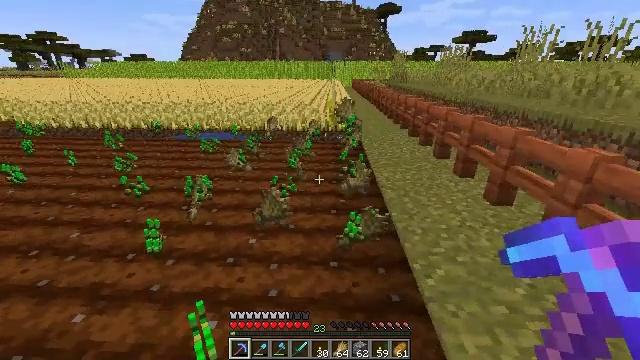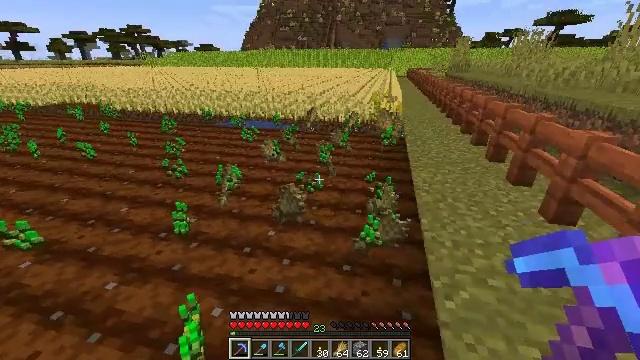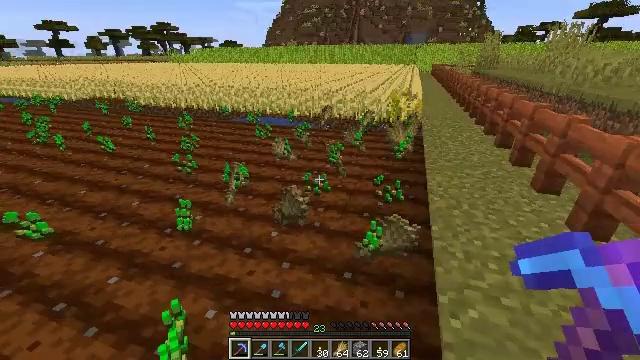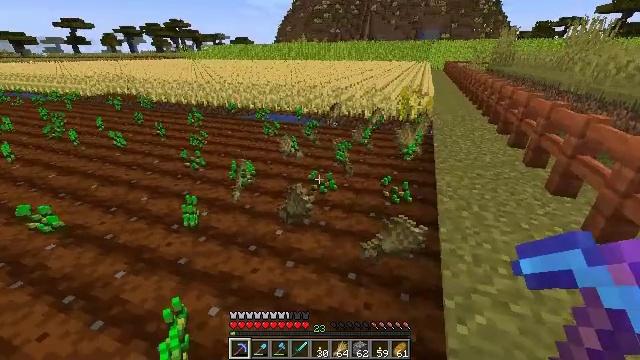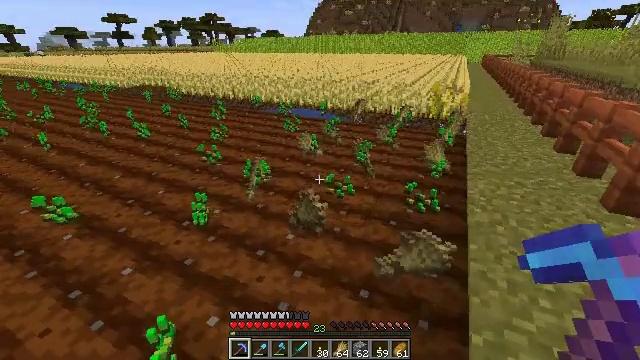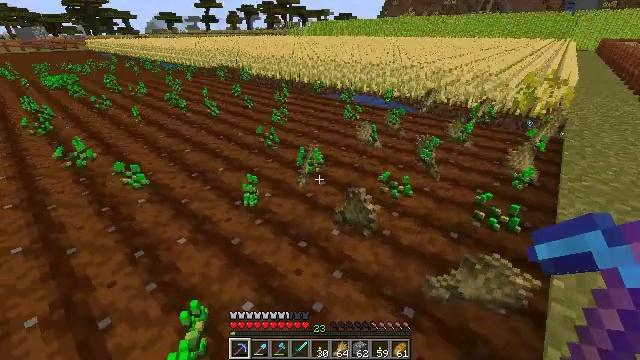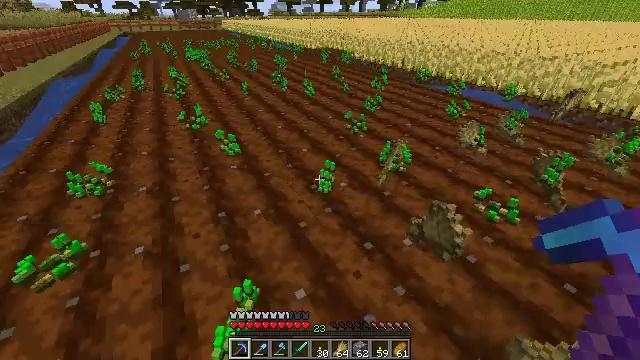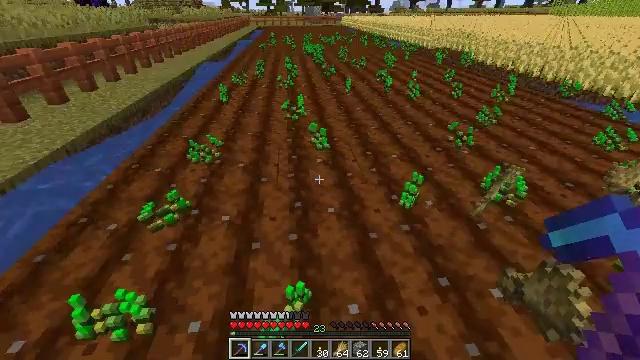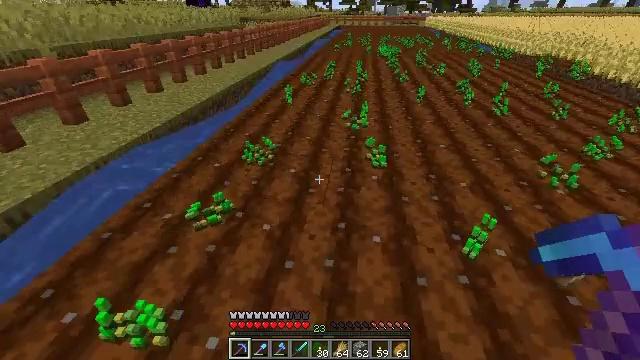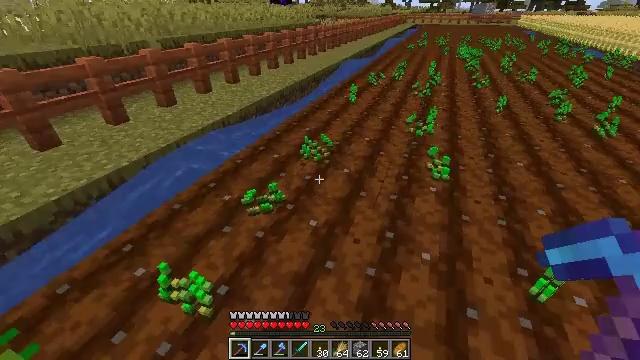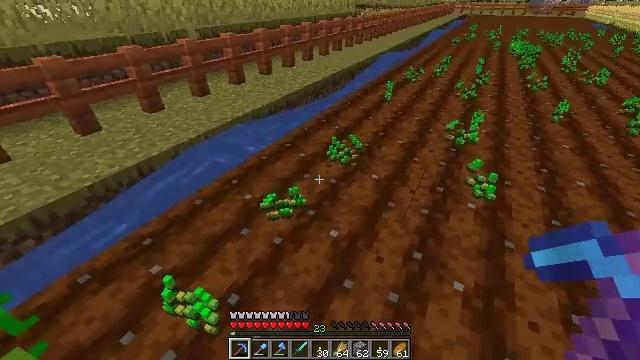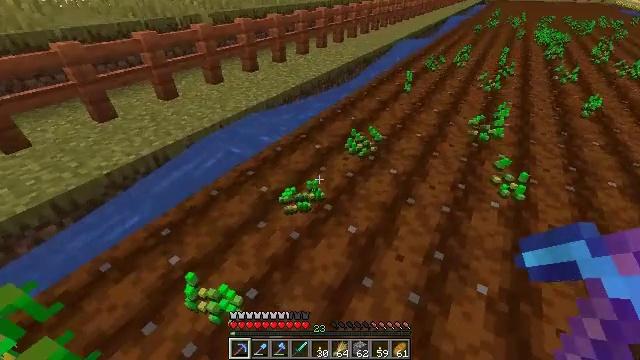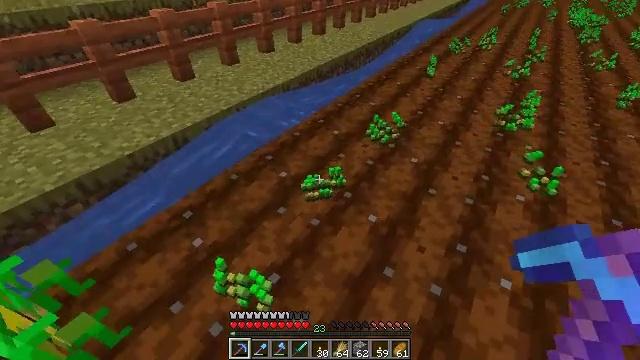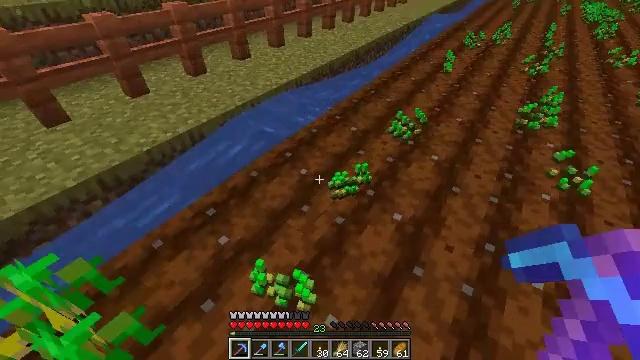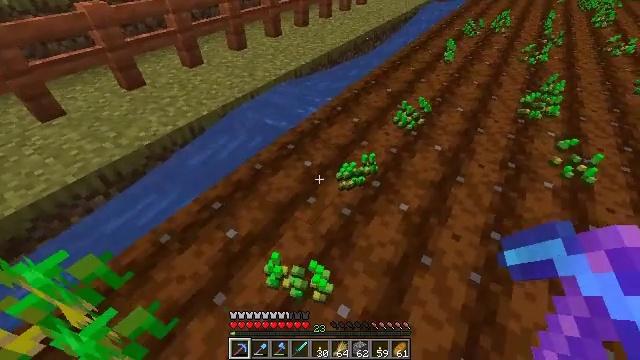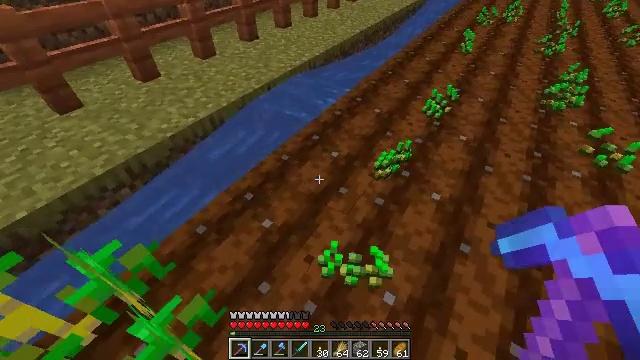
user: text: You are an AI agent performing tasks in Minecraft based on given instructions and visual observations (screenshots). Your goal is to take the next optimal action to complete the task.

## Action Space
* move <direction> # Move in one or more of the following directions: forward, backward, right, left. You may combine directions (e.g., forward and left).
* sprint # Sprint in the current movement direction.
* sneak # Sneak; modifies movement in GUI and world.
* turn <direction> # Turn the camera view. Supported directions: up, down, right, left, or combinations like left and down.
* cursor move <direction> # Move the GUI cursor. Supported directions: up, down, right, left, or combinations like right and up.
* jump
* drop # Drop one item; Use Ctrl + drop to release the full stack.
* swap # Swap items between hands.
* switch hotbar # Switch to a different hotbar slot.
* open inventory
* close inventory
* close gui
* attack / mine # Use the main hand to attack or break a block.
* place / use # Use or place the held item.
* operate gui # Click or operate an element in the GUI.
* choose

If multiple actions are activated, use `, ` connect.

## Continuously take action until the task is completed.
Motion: motion action
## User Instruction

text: Get wheat from the farmland.
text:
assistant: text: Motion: move forward and move right, turn left and down
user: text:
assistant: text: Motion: move forward and move right, turn left
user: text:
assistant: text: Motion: move forward, turn left
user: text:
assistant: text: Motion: move forward, turn left and down
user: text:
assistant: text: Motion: move forward, turn left and down
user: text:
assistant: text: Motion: move forward, turn left and down
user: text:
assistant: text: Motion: move forward, turn left
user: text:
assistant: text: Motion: move forward, turn left
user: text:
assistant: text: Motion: move forward, turn left
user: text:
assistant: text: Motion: move left, turn left and down
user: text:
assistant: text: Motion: move left, turn left and down
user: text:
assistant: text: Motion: move left, turn left and down
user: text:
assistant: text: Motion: move left, turn down
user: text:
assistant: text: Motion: move left, turn right and down
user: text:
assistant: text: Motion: move left, turn down
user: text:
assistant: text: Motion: move left, turn right and down
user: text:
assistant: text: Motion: move left, turn right and down
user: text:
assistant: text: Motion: move left, turn right and down
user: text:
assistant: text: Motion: move left, turn right and down
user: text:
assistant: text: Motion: move right, turn right
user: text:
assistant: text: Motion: move forward and move right, turn right
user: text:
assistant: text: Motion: move forward and move right, turn right and up
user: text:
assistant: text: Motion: move forward and move right, turn right and up
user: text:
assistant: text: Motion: move forward and move right, turn right and up
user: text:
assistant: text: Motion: move forward and move right, turn right and up
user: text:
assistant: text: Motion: move forward and move right, turn right and up
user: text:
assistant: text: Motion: move forward, turn right and up
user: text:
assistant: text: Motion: move forward, turn right and up
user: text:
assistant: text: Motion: move forward, turn right
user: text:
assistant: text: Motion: move forward, turn right